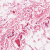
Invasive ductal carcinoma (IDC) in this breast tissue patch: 0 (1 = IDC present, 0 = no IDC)